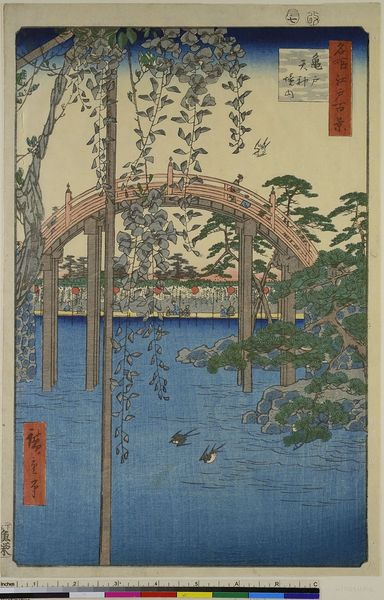
Titel: Bezirk des Kameido Schreins, Blatt 65 aus der Serie: 100 berühmte Ansichten von Edo
Künstler: Utagawa Hiroshige
Standort: Hamburg
Institution: Museum für Kunst und Gewerbe Hamburg
Schlagwörter: himmel, wasser, bäume, fluss, teich, vögel, brücke, ranken, holzschnitt, japan, bogen, schriftzeichen, schwalben, druckgraphik, lithographie, druckgrafik, china, viadukt, zeit, schrein, farbholzschnitt, waser, maßstab, asia, parks, edo, reproduktionen, farbskala, druckerzeugnisse, aquädukt, kultplätze, kultgegenstände, tümpel, gärten, ukiyo, trommelbrücke